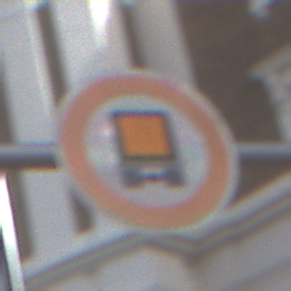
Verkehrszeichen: VerbotKennzeichnungspflichtigeKraftfahrzeugeGefaehrlicheGueter
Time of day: MorningAfternoon
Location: Outdoor (Urban)
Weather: PartlyCloudy
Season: NotSpecified
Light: Natural